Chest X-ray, AP view. Patient: 57 years old, sex F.
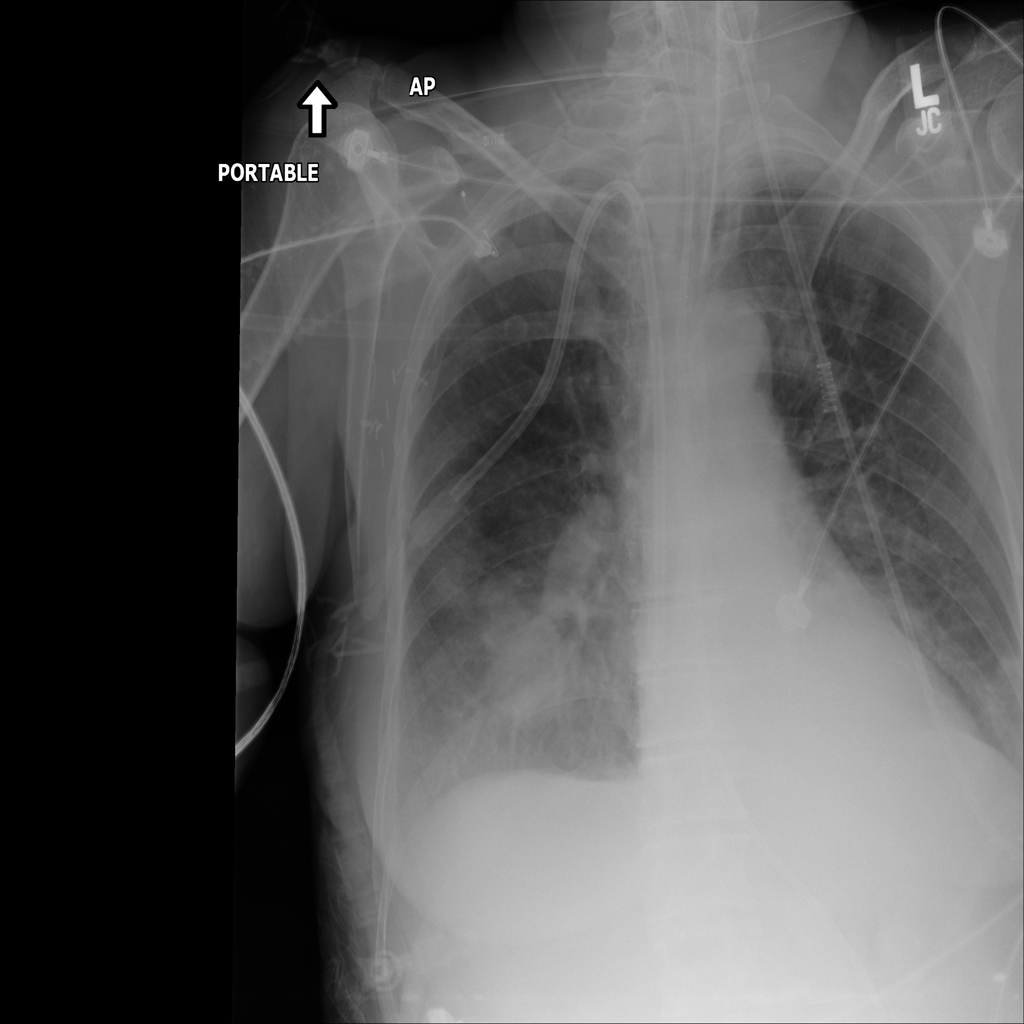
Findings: Infiltration, Mass